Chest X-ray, AP view. Patient: 64 years old, sex F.
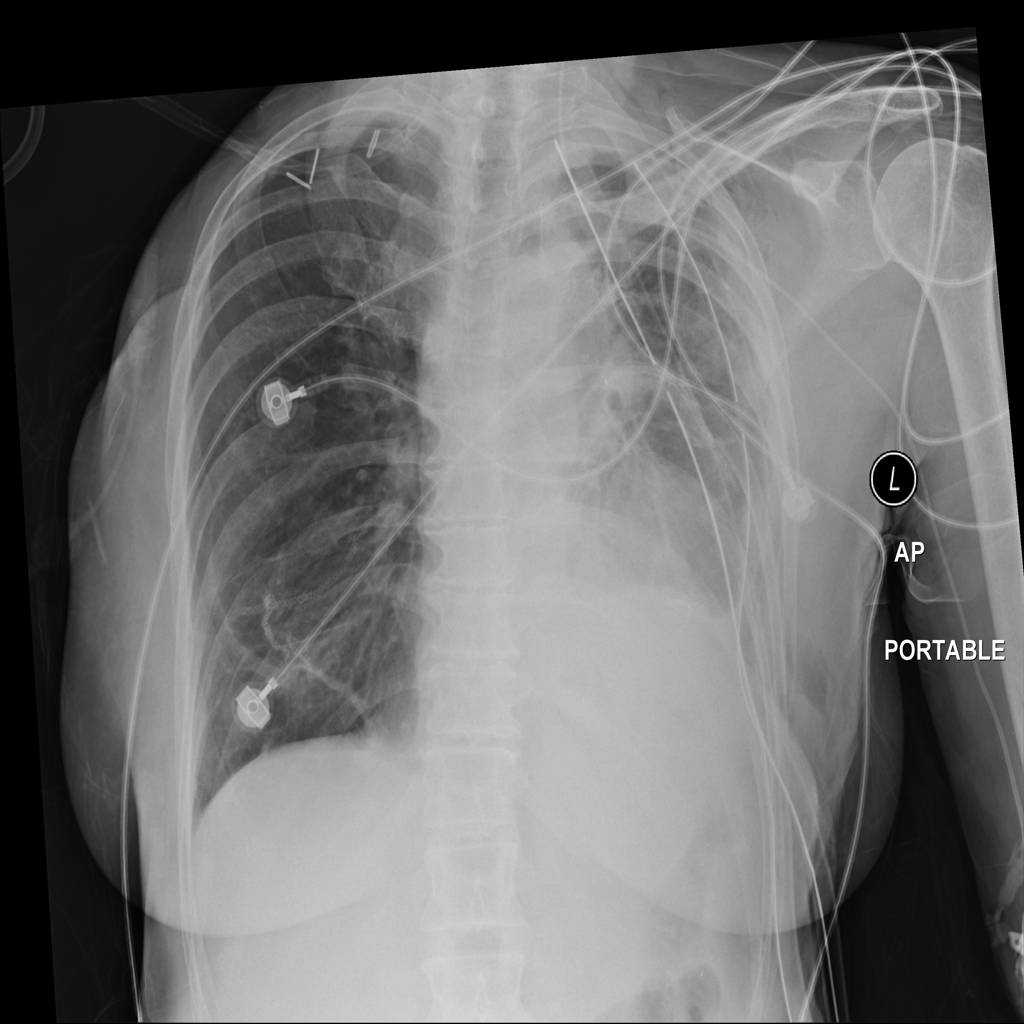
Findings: Emphysema